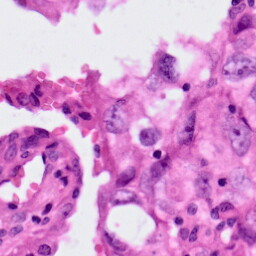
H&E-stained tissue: Lung